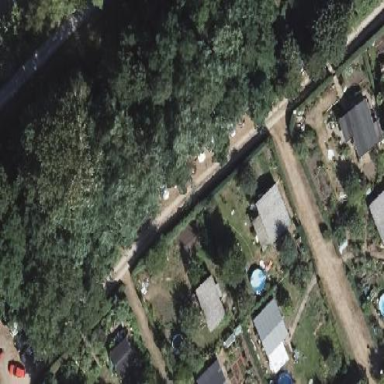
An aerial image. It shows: Plot in the allotments.